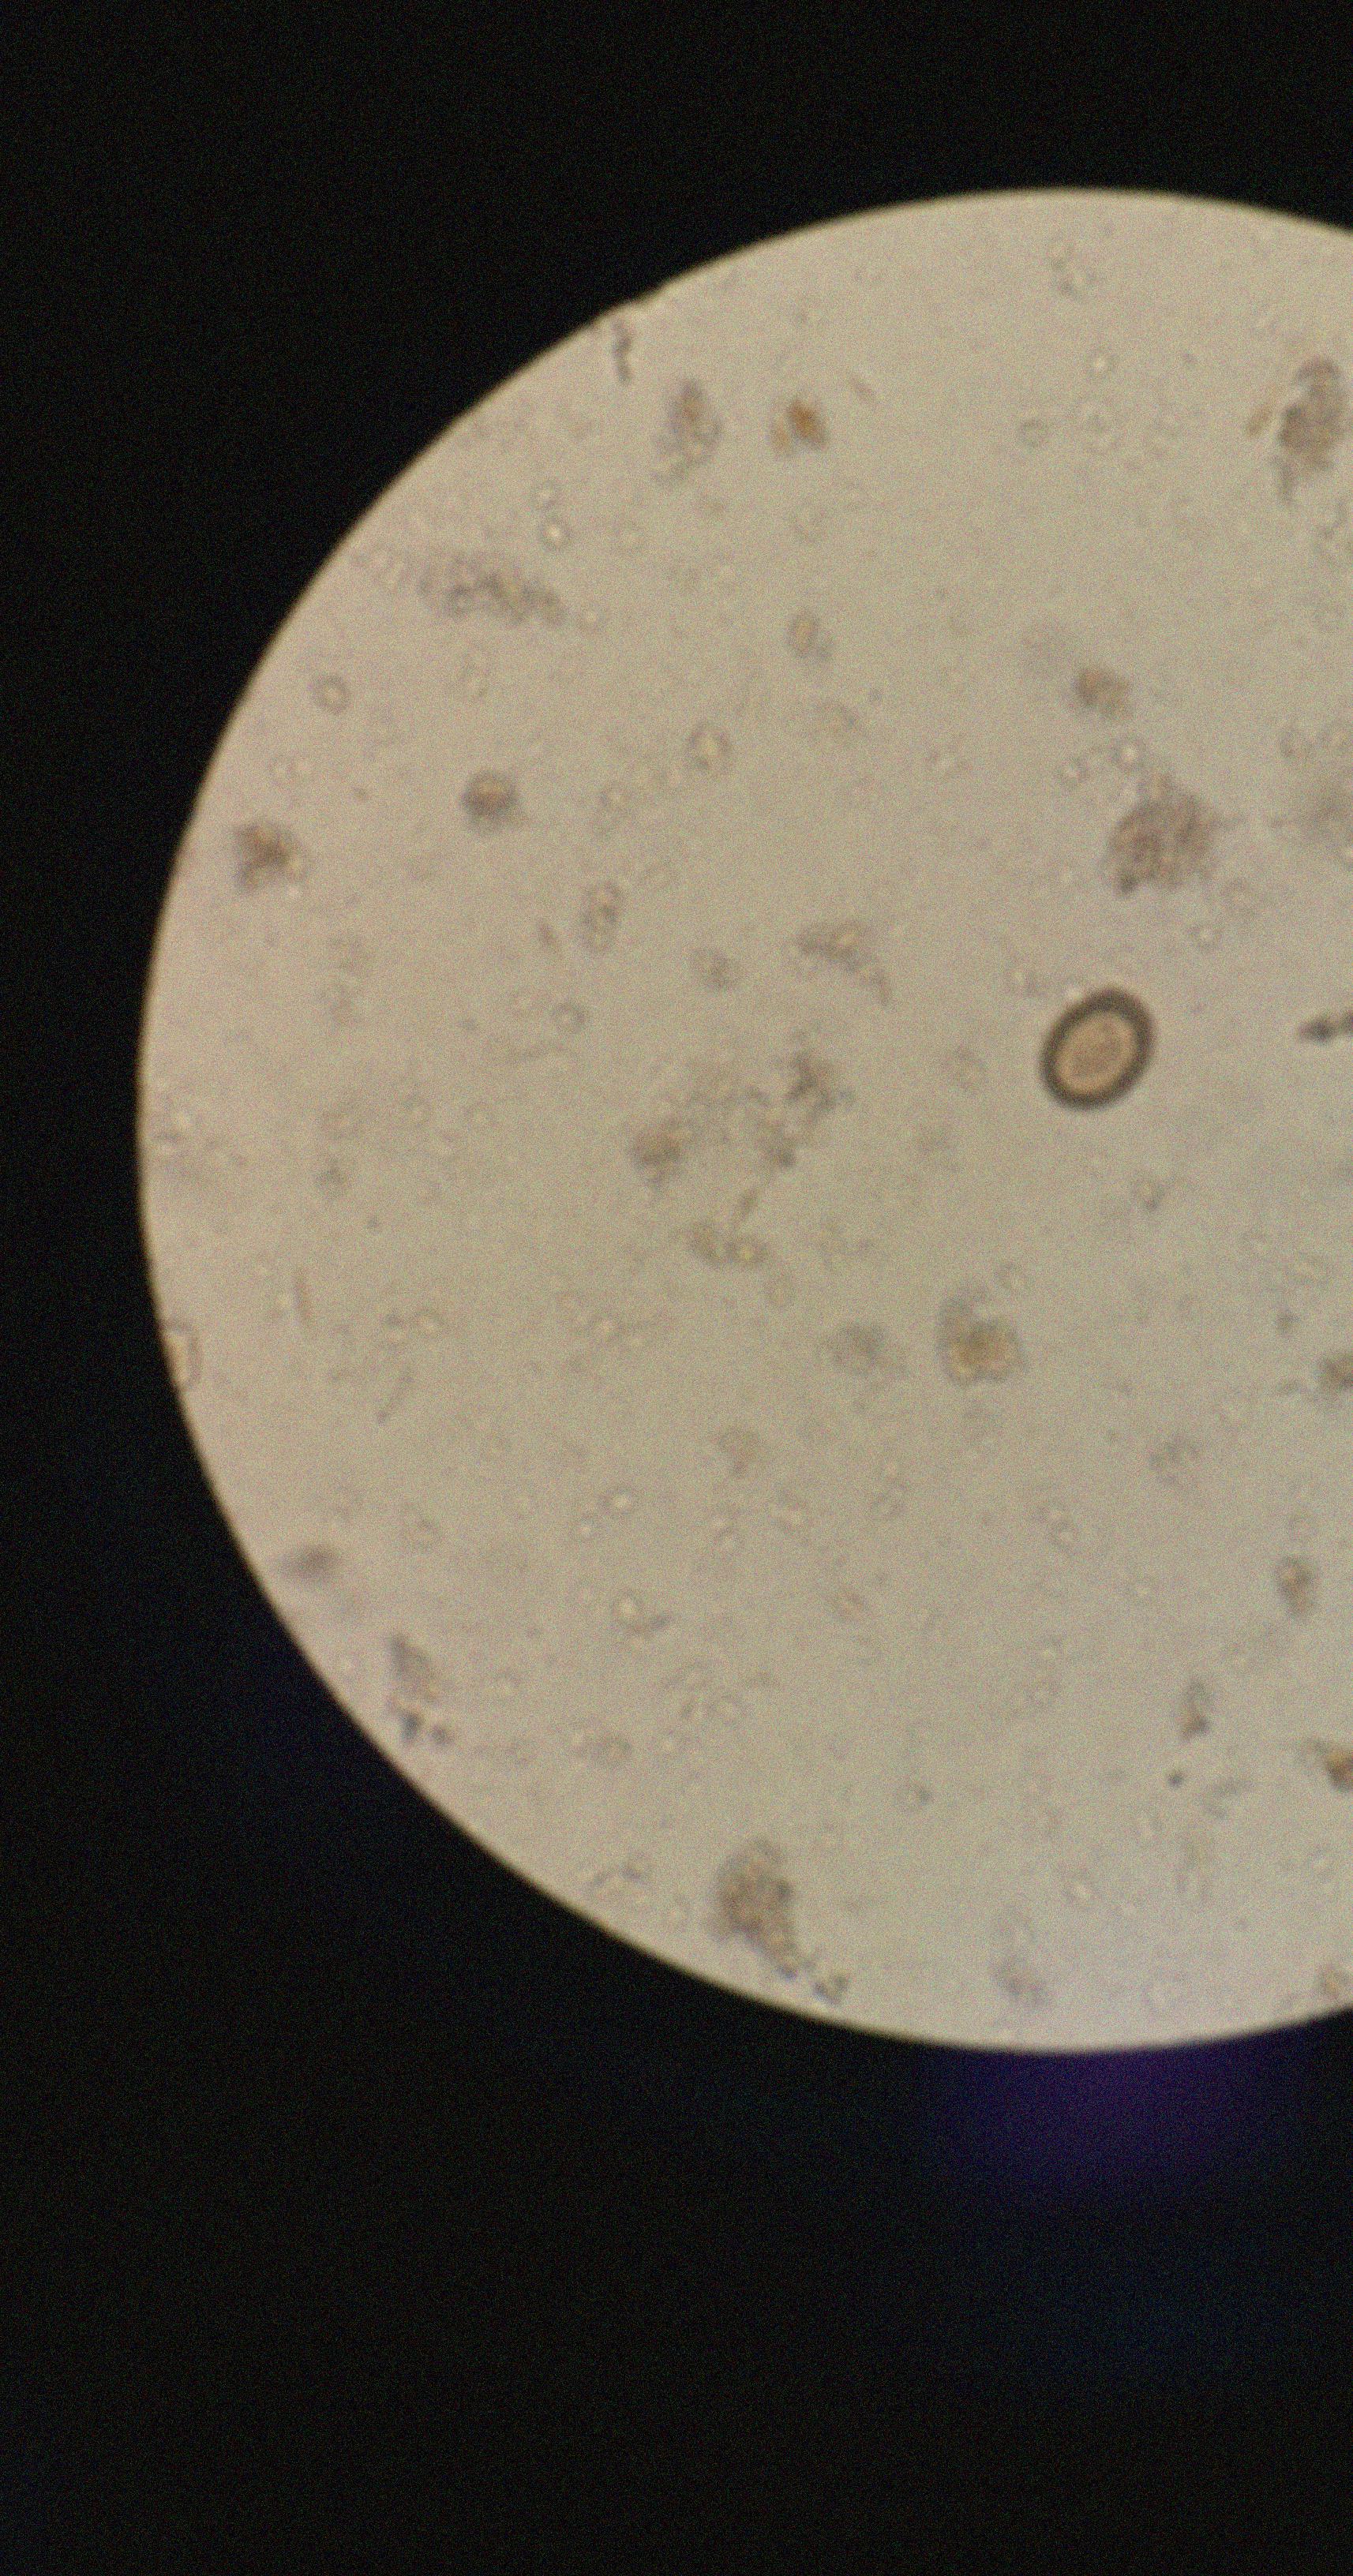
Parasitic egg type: Taenia spp. egg